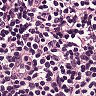
Metastatic tissue present: no